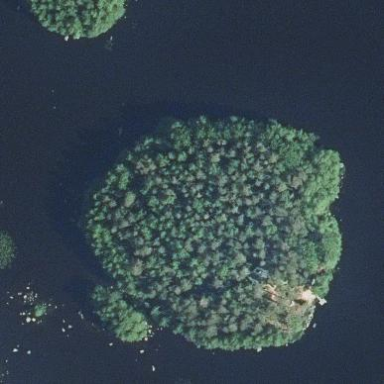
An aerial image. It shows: Islet.